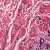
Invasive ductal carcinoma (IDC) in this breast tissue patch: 1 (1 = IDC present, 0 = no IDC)